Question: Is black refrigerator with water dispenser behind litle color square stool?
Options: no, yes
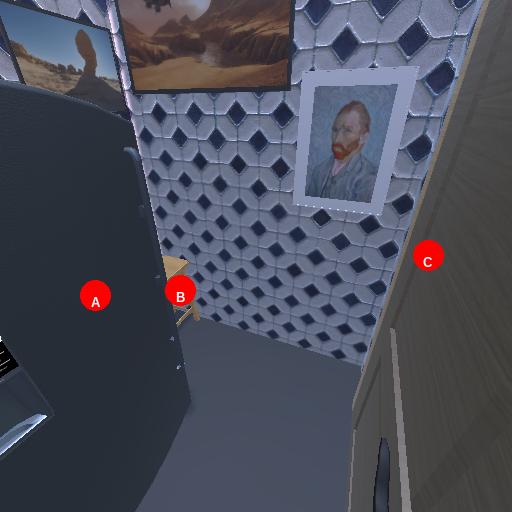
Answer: no